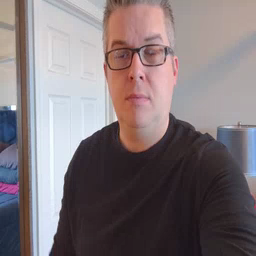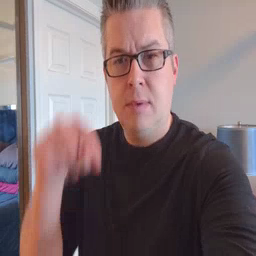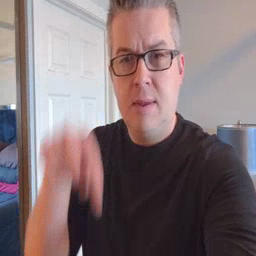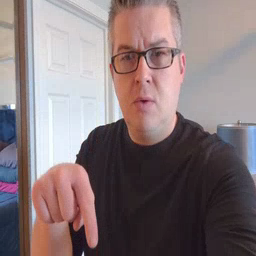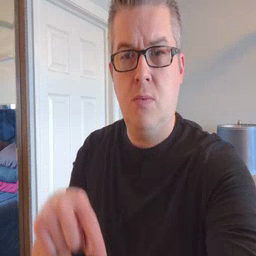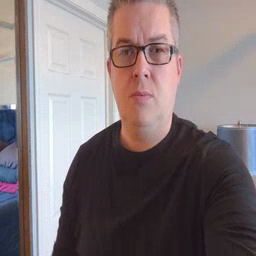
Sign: down